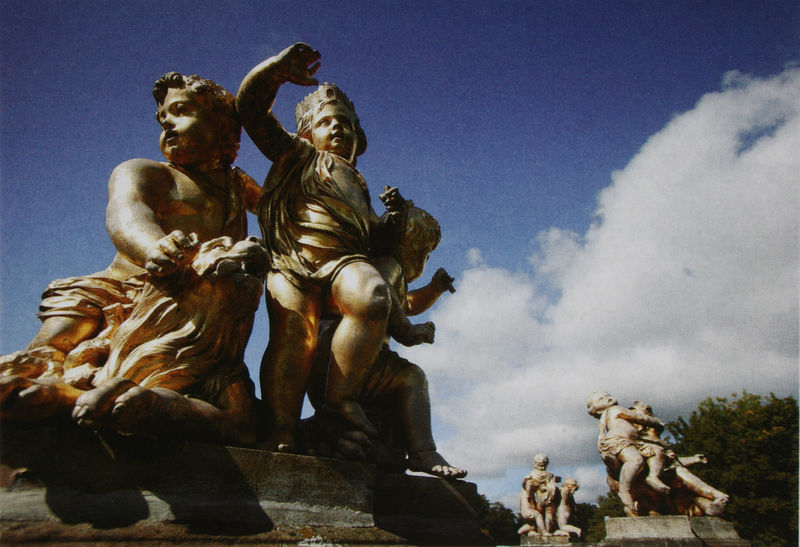
Titel: Allegorie der Erde - Puttengruppe mit Löwe
Künstler: Willem Rottermondt
Standort: Calden
Institution: Schloss Wilhelmsthal
Schlagwörter: baum, blau, blätter, fuß, gruppe, hand, haut, himmel, kopf, laub, lendenschurz, nackt, schatten, wasser, weiß, wolf, wolken, bäume, grün, menschen, bewegung, brust, bunt, finger, frankreich, frisur, geste, hell, licht, marmor, mund, nase, anlage, blick, dach, hund, park, parkanlage, schloss, tier, tiere, tuch, wolke, gesichter, arm, arme, augen, barock, falten, gesicht, sockel, stehen, stein, hände, ferne, horizont, wind, sonne, insel, figur, gewand, gold, haare, stoff, tücher, drei, gewänder, kind, tanzen, en face, krone, locken, renaissance, wald, brunnen, kinder, engel, garten, putte, putto, skulptur, springbrunnen, statue, beine, hellblau, mähne, sprung, bein, farbig, füße, seitlich, ansicht, zwei, jungen, knaben, weis, beleuchtung, rand, figuren, könig, münder, nasen, spielen, detail, glanz, metall, bronze, faltenwurf, granit, plastik, podest, junge, knie, zehen, gruppen, foto, fotografie, oben, photographie, balgen, spiel, umarmen, knabe, vergoldet, reflexionen, beton, denkmal, barfuß, becken, kniee, kämpfen, photo, fragment, zähne, skulpturen, statuen, farbfoto, untersicht, toga, heben, sonnenschein, löwe, gefasst, dresden, speckig, putten, putti, amorph, aufnahme, fot, moss, speck, inseln, klauen, bildhauer, versailles, froschperspektive, löwenmähne, schlosspark, hauer, pausbacken, steinsockel, somer, raufen, chatten, brunnenfiguren, ebgel, untersich, bäu,e, dunkelbalu, eingel, pausbäckig, figer, ahnd, kroe, anlichtung, betonsockel, bilderpark, eton, figurenpark, fogurengruppen, graub, scahttens, skulpturenpark, bronte, bain, e, woölen, #sockel